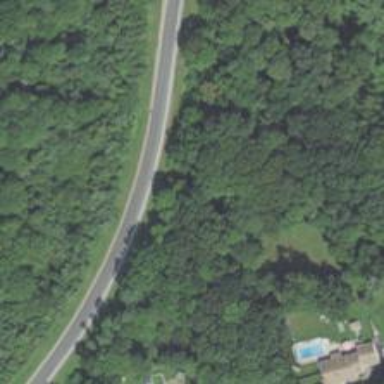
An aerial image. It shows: Asphalt motorway link.